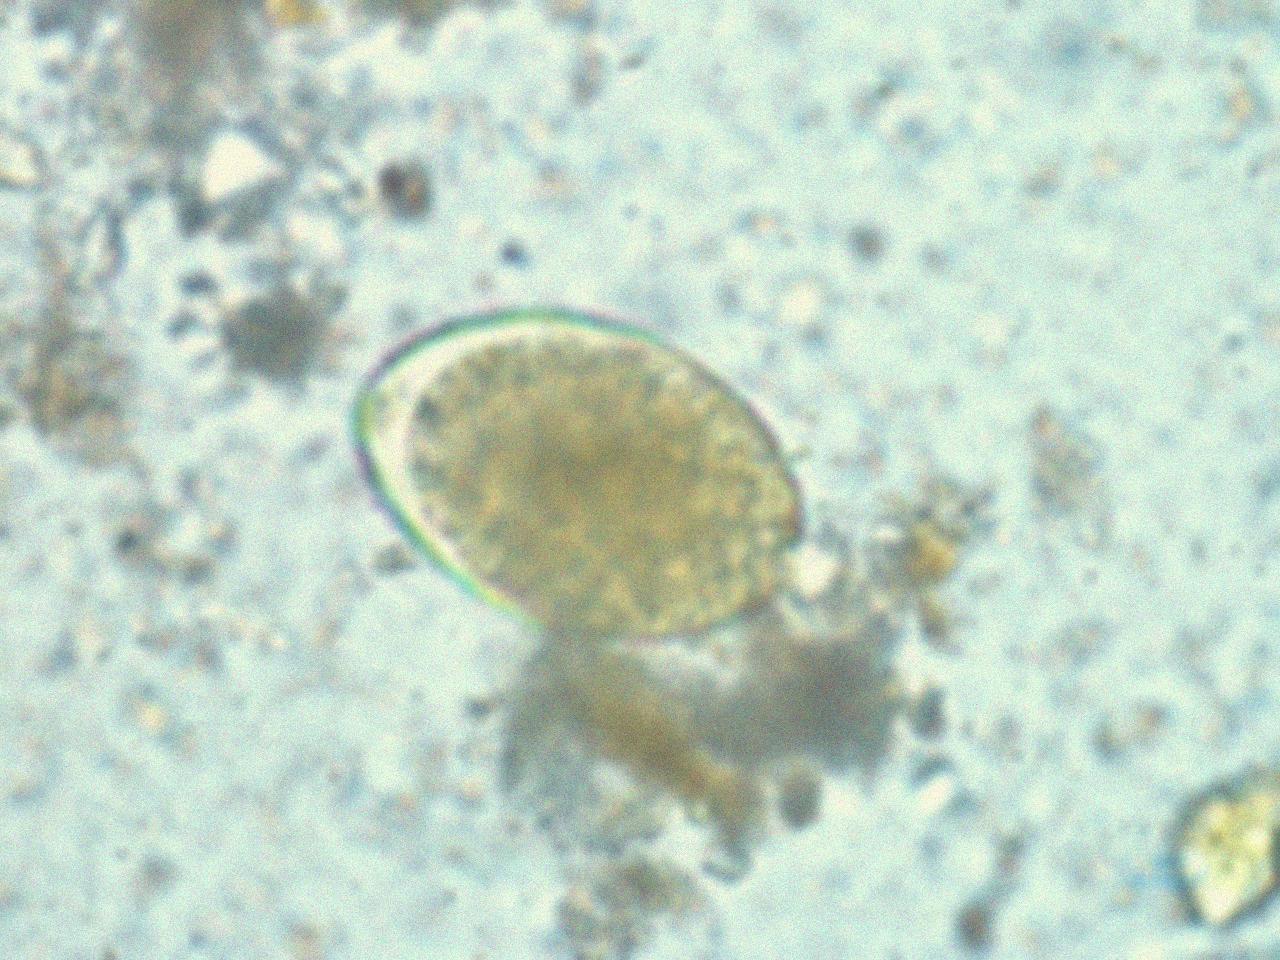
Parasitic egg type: Fasciolopsis buski